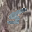
Label: 5